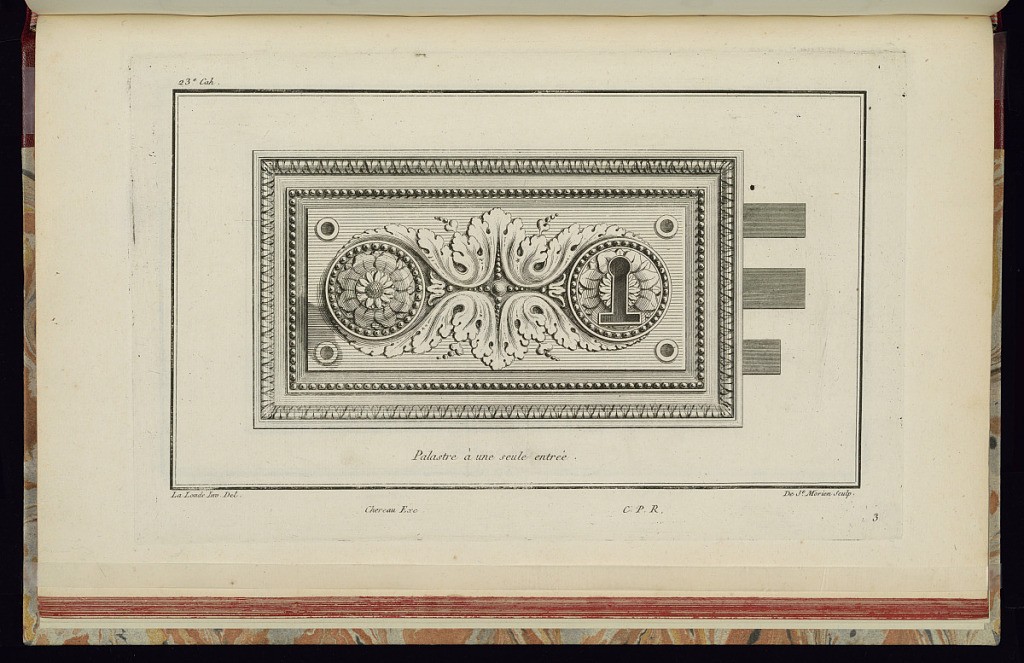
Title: Palastre à une seule entrée
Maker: Richard de Lalonde, French, active 1780–96
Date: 1775-1788
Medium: Etching on off-white laid paper
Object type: Print
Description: Design for a rectangular lock casing framed by a border of lamb tongue and bead course ornamentation. The design features a rosette on either side, surrounded by a bead course, and in between which is a stylized acanthus leaf that wraps partially around both rosetted. The key port is on the rosette on the right. The plate is signed and numbered.